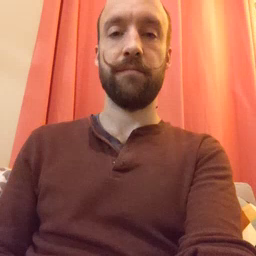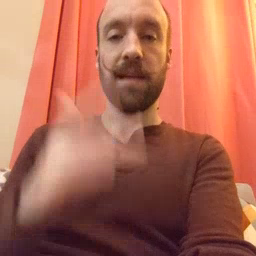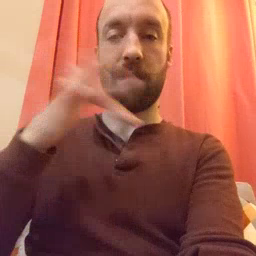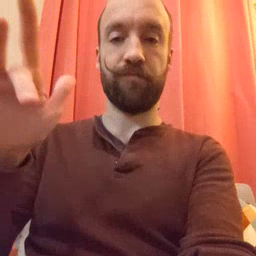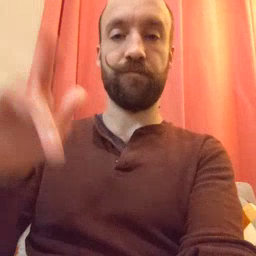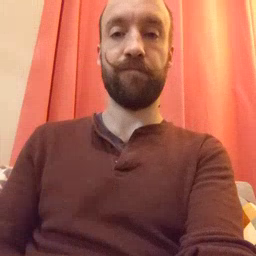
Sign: empty